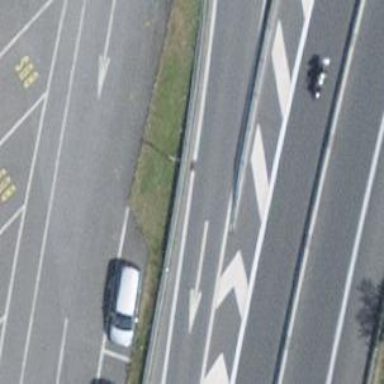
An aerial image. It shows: Trunk link highway.